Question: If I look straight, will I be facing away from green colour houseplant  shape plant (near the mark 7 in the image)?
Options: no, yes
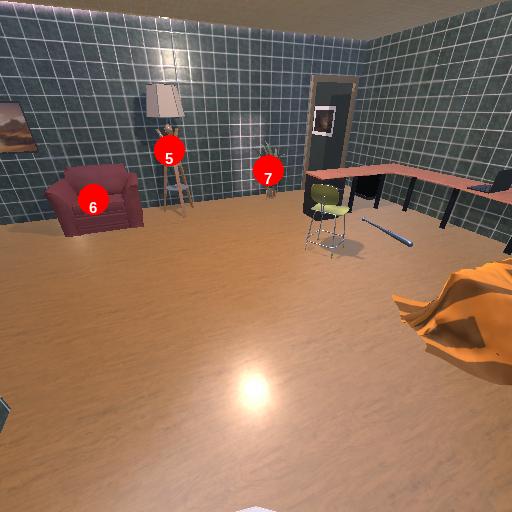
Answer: no